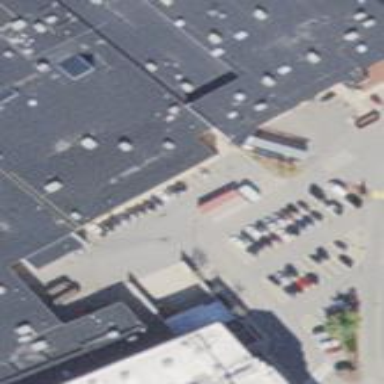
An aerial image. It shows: Shop selling clothes.